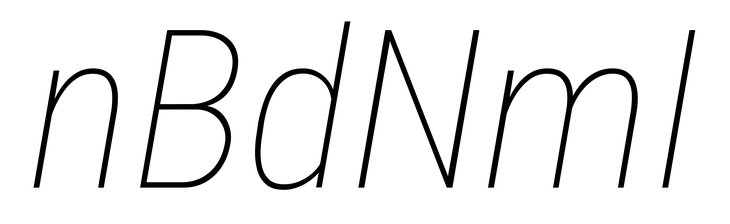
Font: Roboto-Italic_Condensed_Thin_Italic